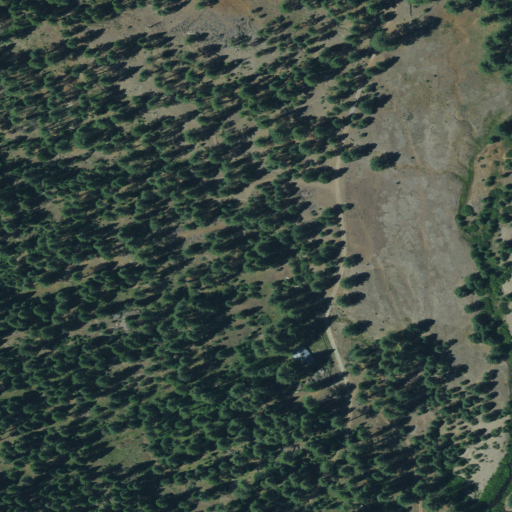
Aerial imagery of plain(s) in California named Brownes Meadow containing evergreen forest, shrub, open development, and woody wetlands